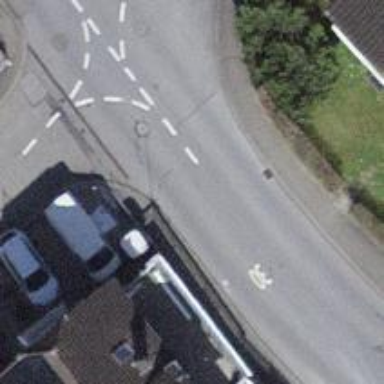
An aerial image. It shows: Kerb barrier.